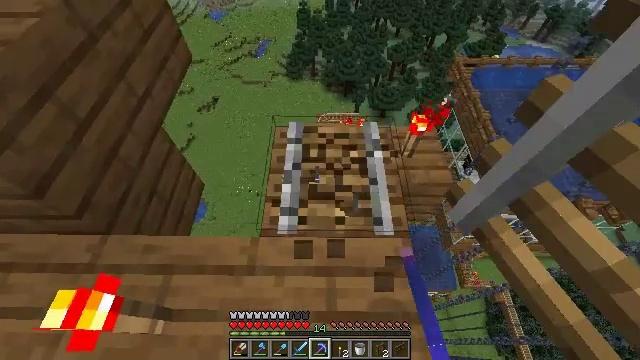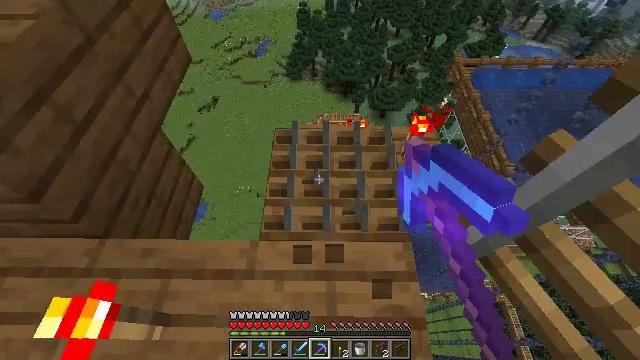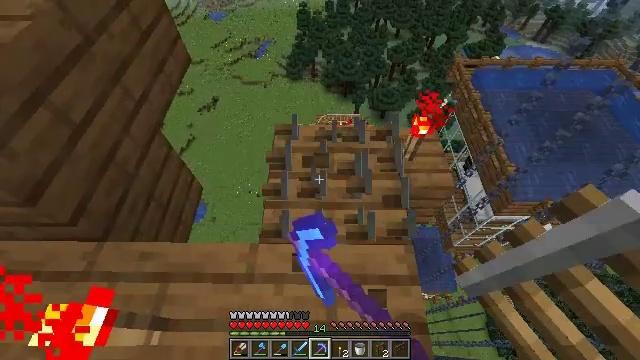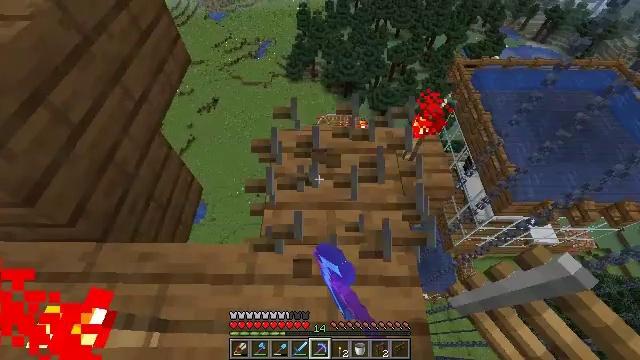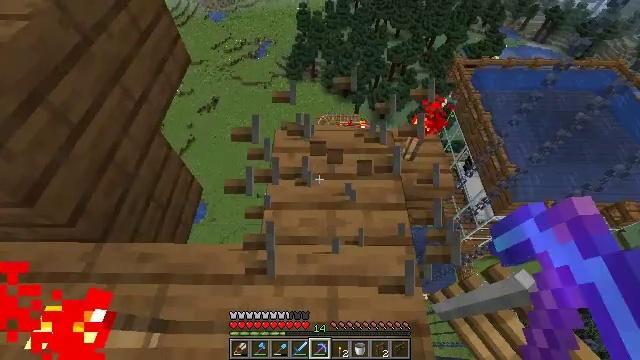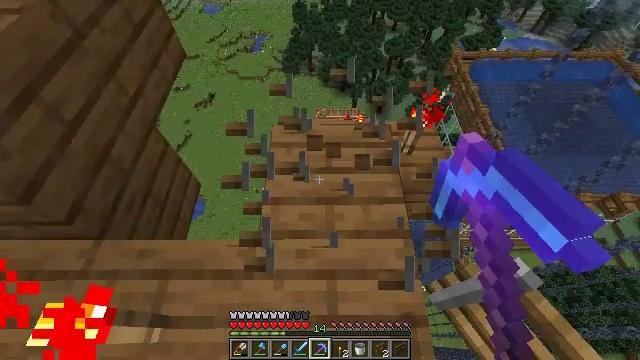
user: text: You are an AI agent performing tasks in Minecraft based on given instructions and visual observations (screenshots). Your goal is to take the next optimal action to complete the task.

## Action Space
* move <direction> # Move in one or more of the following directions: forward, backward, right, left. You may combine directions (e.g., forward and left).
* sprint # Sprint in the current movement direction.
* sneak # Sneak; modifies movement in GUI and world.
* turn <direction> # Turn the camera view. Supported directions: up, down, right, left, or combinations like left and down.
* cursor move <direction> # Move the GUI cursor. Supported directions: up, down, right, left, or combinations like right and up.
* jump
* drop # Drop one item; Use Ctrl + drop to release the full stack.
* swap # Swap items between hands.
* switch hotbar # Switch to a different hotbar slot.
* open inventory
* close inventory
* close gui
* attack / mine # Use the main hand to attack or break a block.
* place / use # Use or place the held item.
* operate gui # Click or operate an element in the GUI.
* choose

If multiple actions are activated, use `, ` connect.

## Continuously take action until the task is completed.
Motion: motion action
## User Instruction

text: Collect rails for building a railway.
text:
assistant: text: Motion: attack / mine
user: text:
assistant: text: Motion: attack / mine
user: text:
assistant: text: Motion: attack / mine
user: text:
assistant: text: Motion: attack / mine
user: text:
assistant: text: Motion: turn down
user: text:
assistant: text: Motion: no_op